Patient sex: M
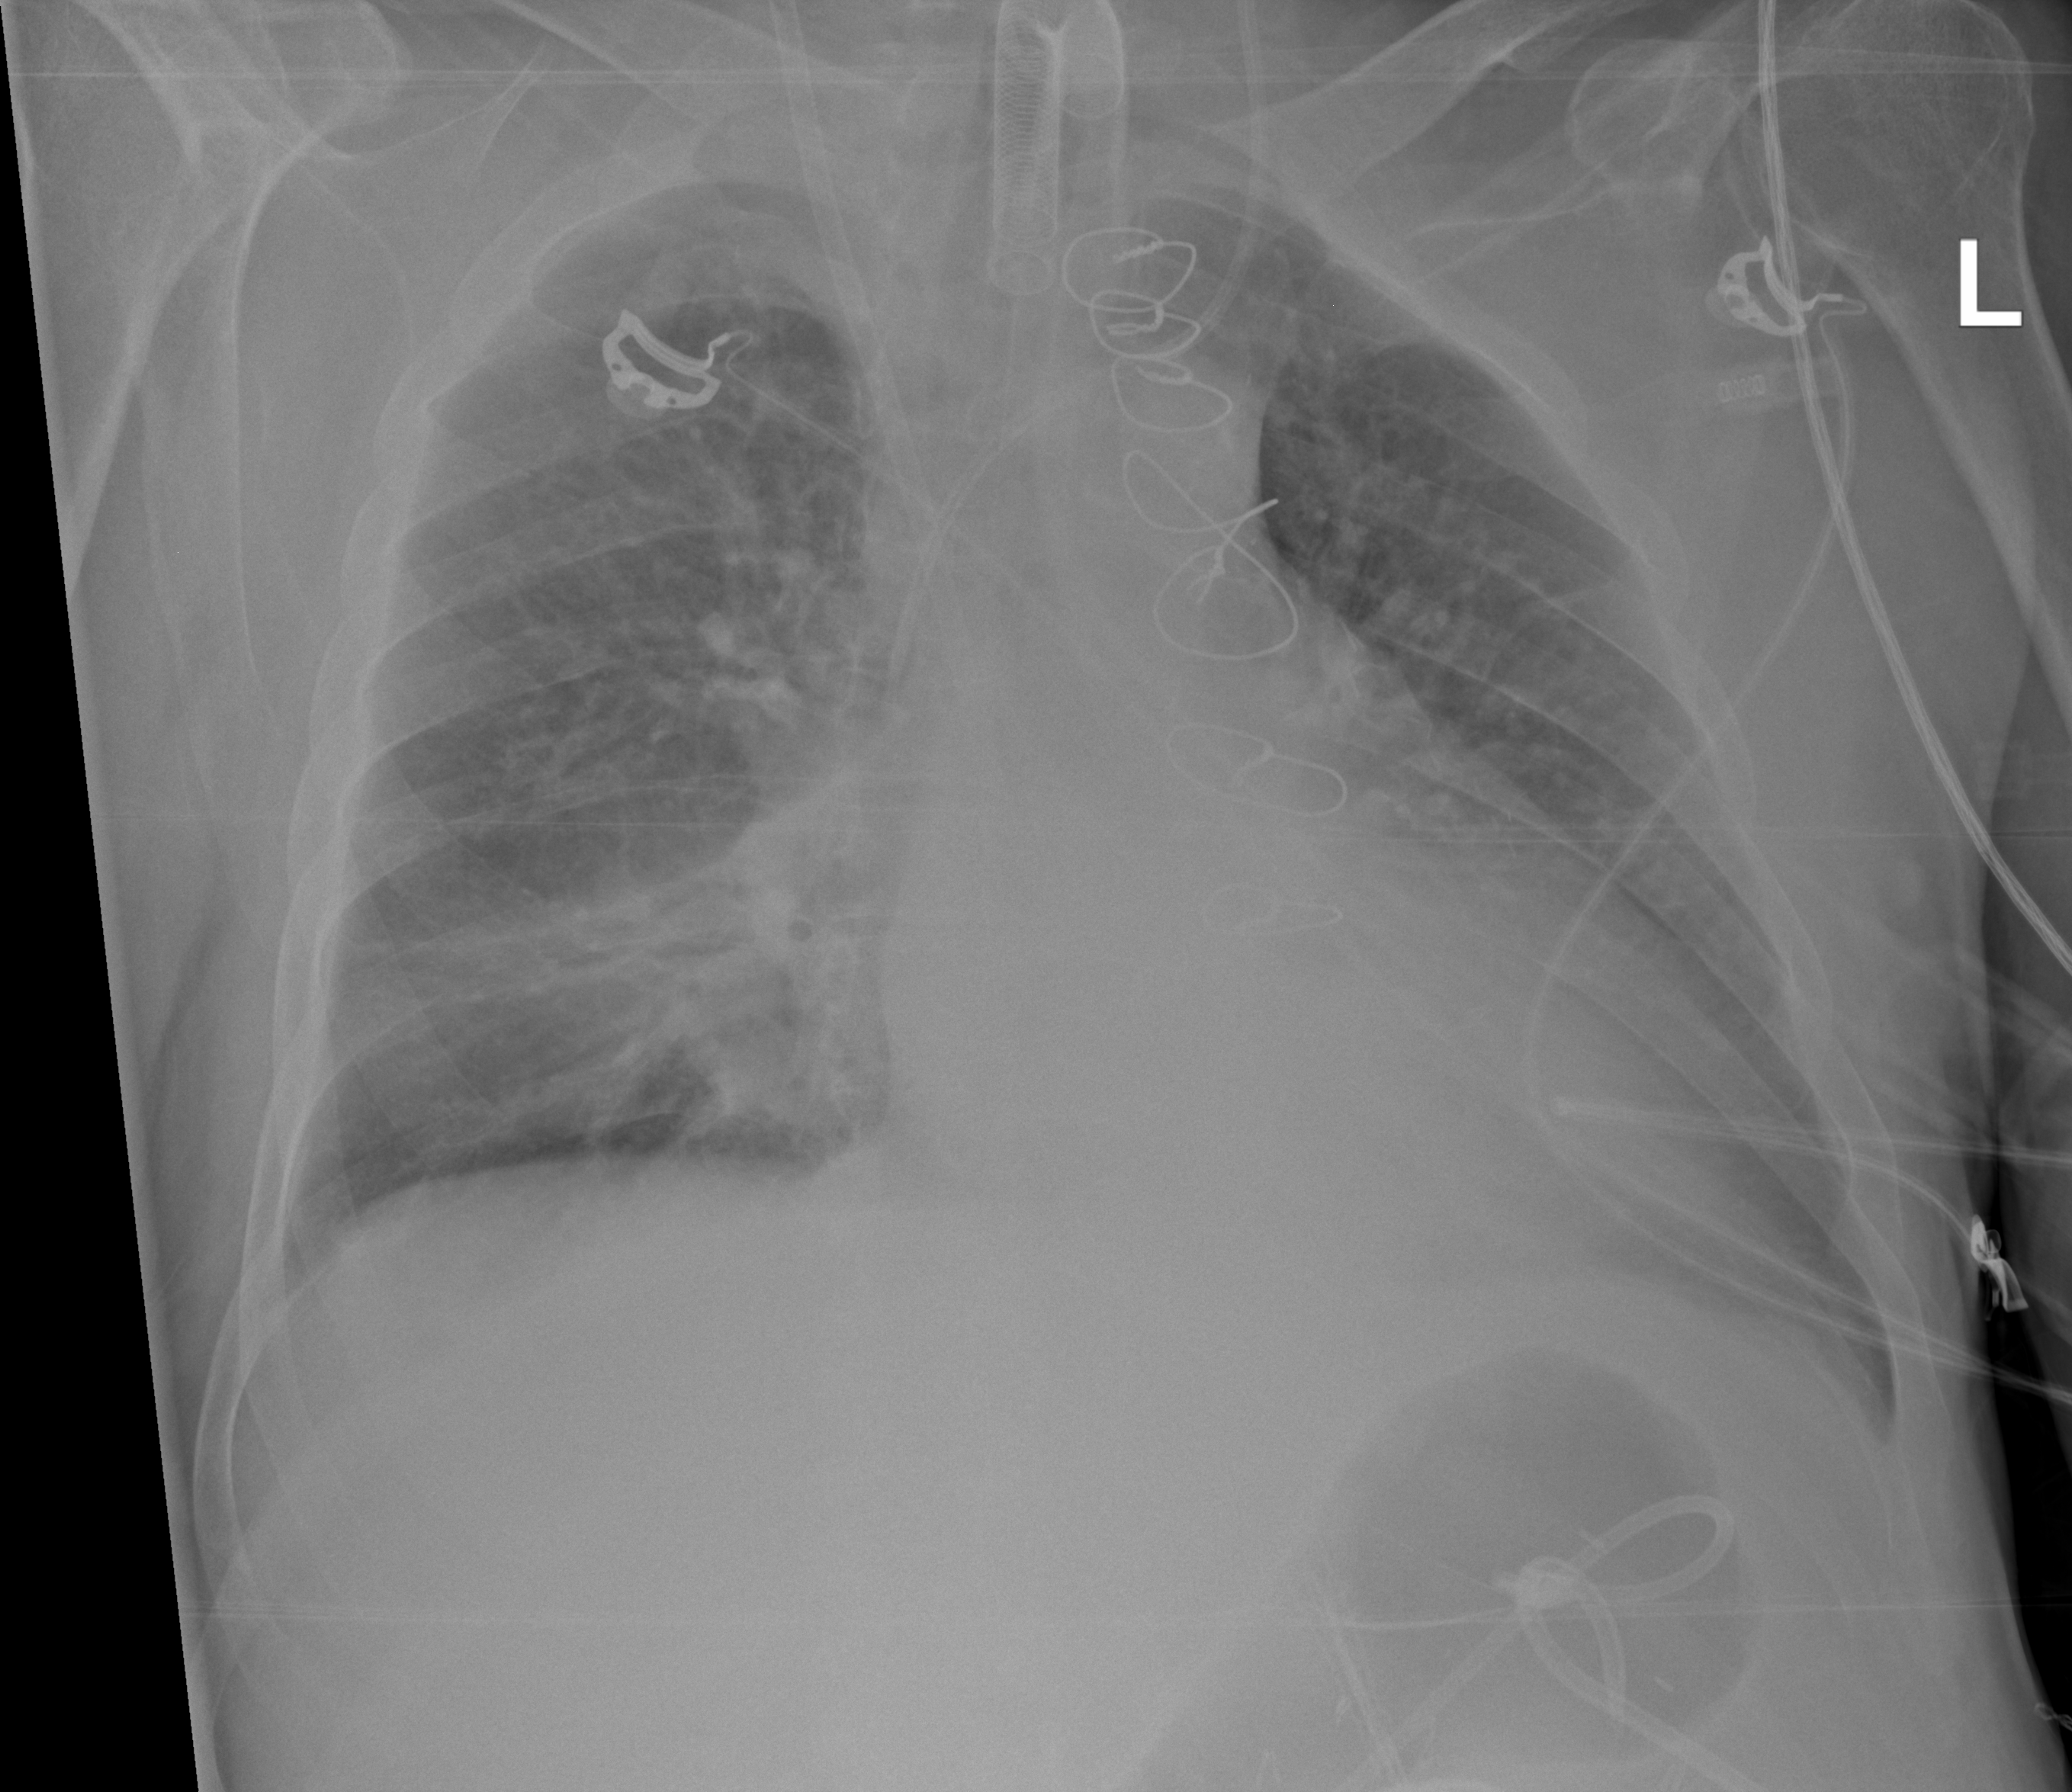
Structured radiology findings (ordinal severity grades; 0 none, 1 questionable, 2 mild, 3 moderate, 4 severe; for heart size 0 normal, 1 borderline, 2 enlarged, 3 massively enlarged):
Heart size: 1
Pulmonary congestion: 2
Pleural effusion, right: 2
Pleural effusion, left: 2
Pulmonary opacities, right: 2
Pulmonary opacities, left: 0
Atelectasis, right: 3
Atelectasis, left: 2